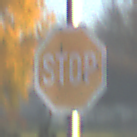
Verkehrszeichen: Stop
Umgebung: Outdoor, Nature
Tageszeit: SunriseSunset
Wetter: Clear
Licht: Natural
Jahreszeit: NotSpecified
Kontrast: HighContrast